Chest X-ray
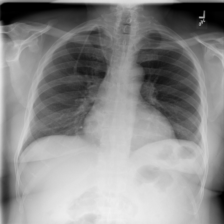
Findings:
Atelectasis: negative
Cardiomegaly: negative
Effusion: negative
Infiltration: negative
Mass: negative
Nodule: negative
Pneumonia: negative
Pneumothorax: negative
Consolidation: negative
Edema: negative
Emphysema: negative
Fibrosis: negative
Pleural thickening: negative
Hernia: negative